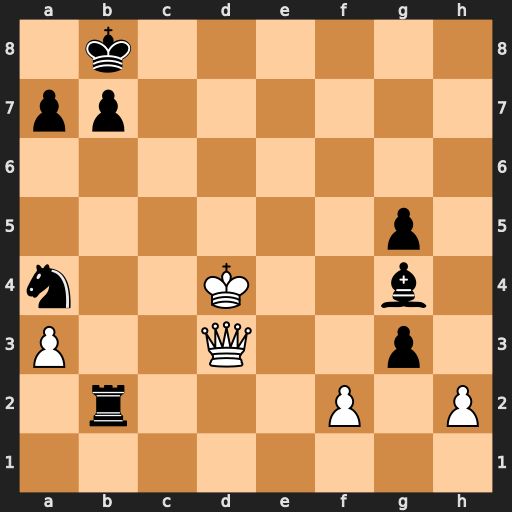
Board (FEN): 1k6/pp6/8/6p1/n2K2b1/P2Q2p1/1r3P1P/8
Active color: w
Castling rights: -
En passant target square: -
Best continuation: Qxg3+ Ka8 Qxg4